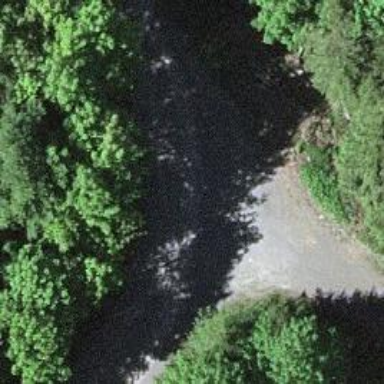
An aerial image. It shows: Well-maintained track road of grade 1.